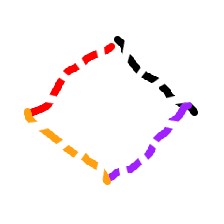
Shape: rhombus